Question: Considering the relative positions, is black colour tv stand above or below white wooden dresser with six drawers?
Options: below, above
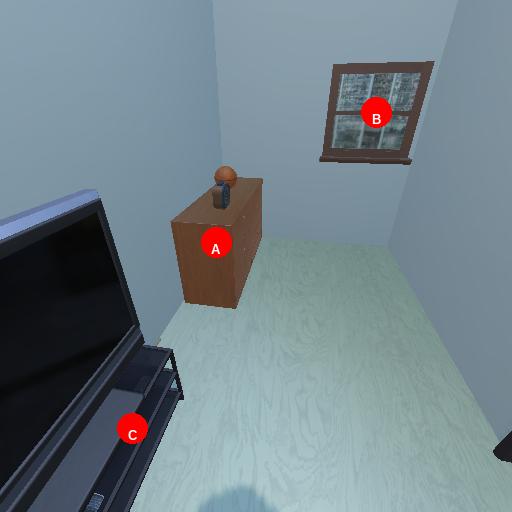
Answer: below